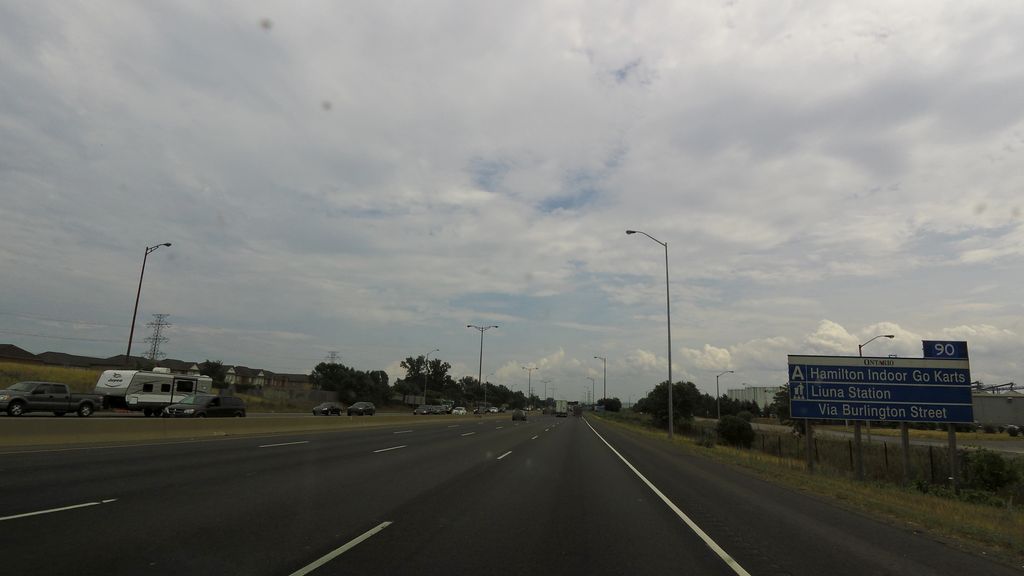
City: hamilton